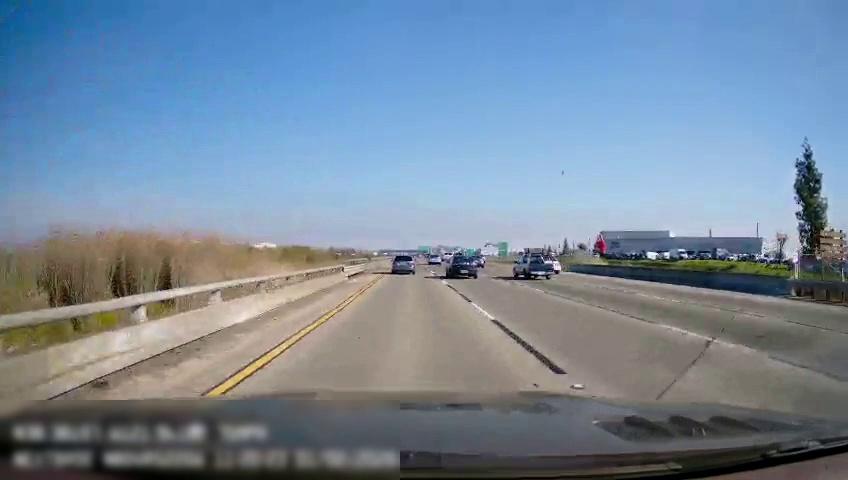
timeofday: Day
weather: Sunny
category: Drivable Space
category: Vehicles | Car
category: Vehicles | Car
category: Vehicles | SUV
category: Vehicles | Car
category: Vehicles | Car
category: Vehicles | Car
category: Vehicles | Truck
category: Lanes | Current Lane
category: Lanes | Current Lane
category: Lanes | Alternate Lane
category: Lanes | Alternate Lane
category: Lanes | Alternate Lane
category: Traffic | Signs